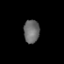
Tissue: prostate
Cell type: B cells
Senescence score: 0.6951
Nuclear area (px): 359
Mean DAPI intensity: 107.916